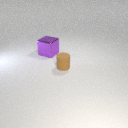
small brown rubber cylinder to the right of large purple metal cube